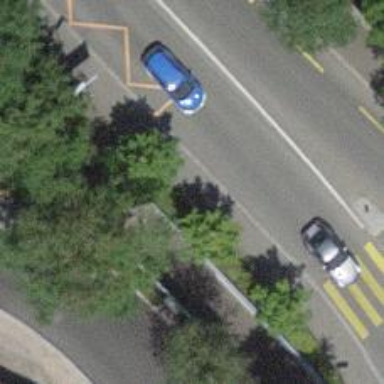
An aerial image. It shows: Asphalt sidewalk along the footway.